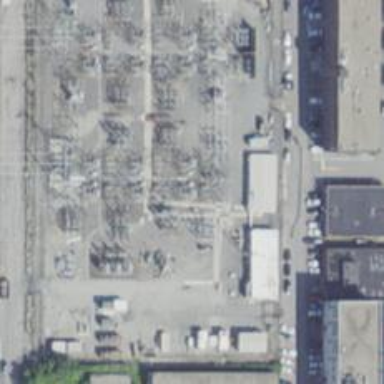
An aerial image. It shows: Switch used for power control.